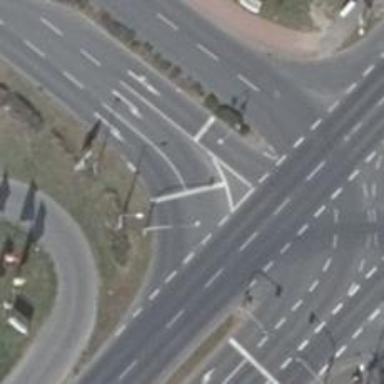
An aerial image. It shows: Road with traffic signals.